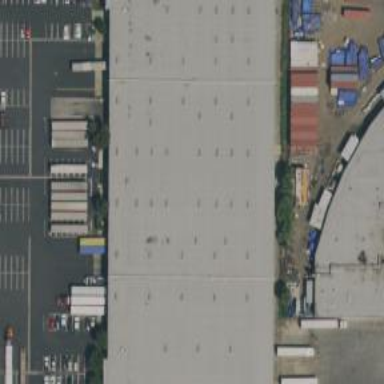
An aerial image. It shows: Warehouse.